Current action and preconditions to check: trajectory_clear

Your task: For each precondition in the list above, predict whether it will hold at this action.

Consider the current scene as observed from the mobile robot's camera, and analyze the predicted future states of all dynamic agents (e.g., people, animals, vehicles, or any moving entities) within the NEXT SECOND.

IMPORTANT: Only answer "very likely" if you are absolutely certain—based on strong, clear evidence—that a dynamic agent will violate the precondition in the predicted future state. Do NOT answer "very likely" for unlikely, ambiguous, or low-probability risks.

Ask yourself for each precondition: Is there a high probability, with clear and convincing evidence, that the predicted future states of any dynamic agent will interfere with the predicted future state of the currently executing action within the NEXT SECOND, causing that precondition to fail?

Assess the risk level based on these predictions. Use "likely" or "very likely" if motions create a clear risk of interference.

Use "neutral" or "improbable" if agents are nearby but their predicted paths are clearly diverging or non-conflicting.

Failure Risk Categories: "very improbable", "improbable", "neutral", "likely", "very likely"

Answer Format: Output ONLY the probability_of_failure value from these categories: "very improbable", "improbable", "neutral", "likely", "very likely"

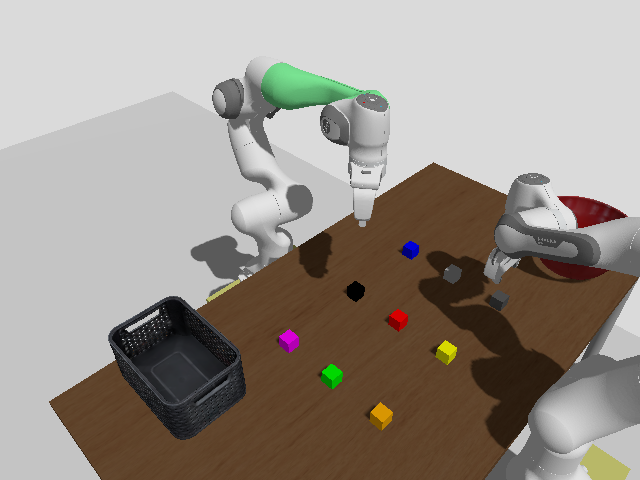

Answer: very improbable